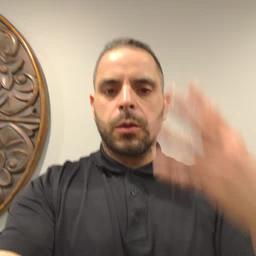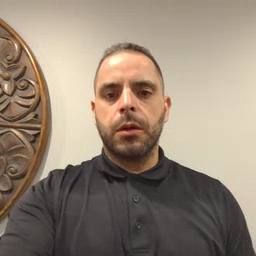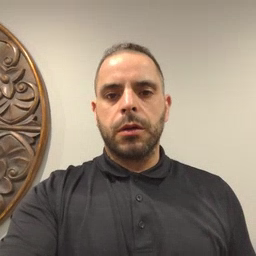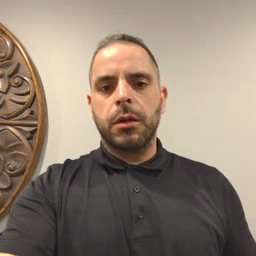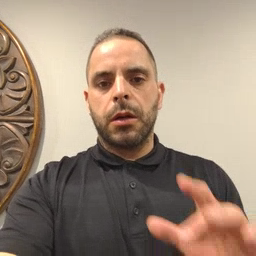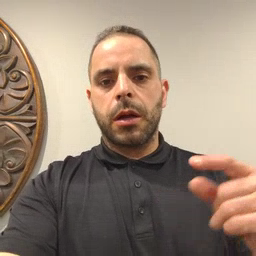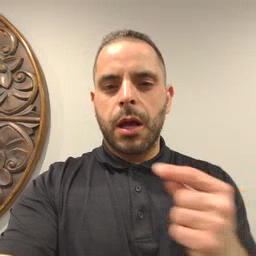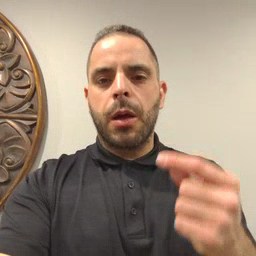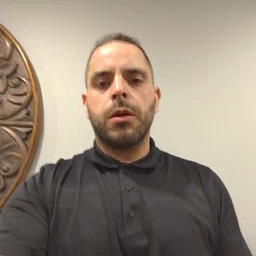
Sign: owie